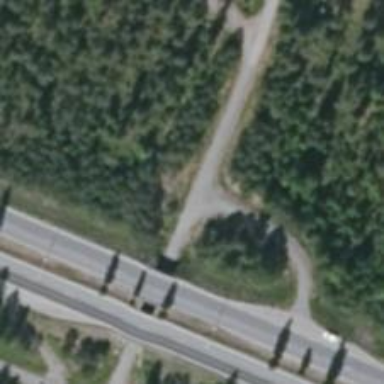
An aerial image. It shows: Cycleway.